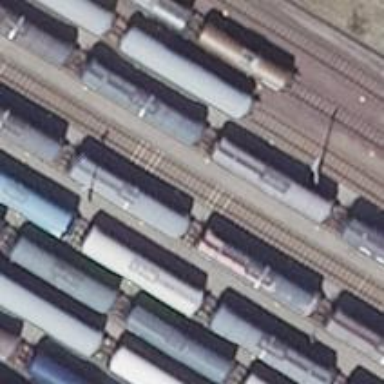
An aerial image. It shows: Railway yard.